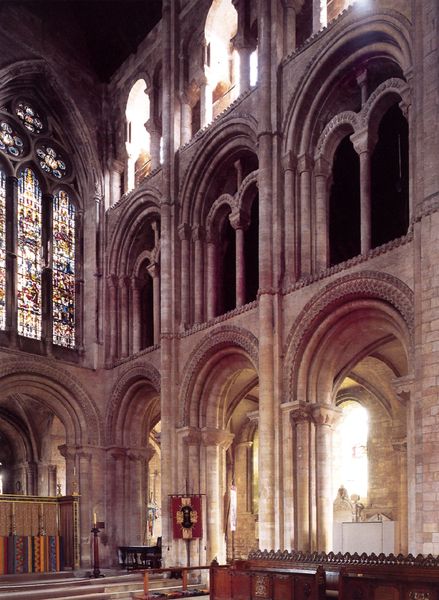
Titel: Abtei Romsey
Standort: Southampton, Romsey (EU - GB)
Schlagwörter: schatten, fenster, glas, holz, licht, säulen, gebäude, architektur, stein, kirche, gotik, sitze, bogen, fahne, bank, verzierung, kerze, kerzen, tor, bögen, dom, altar, bänke, kathedrale, buntglas, glasfenster, rosette, chor, gothik, rosetten